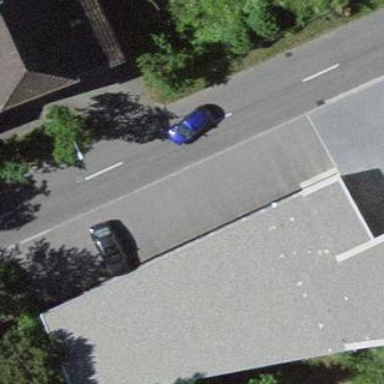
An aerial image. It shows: Garage.